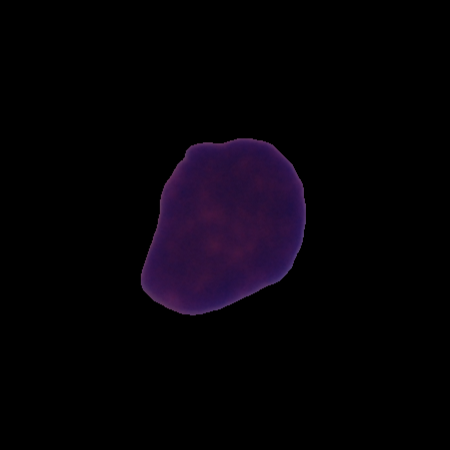
Label: cancer